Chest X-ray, PA view. Patient: 62 years old, sex F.
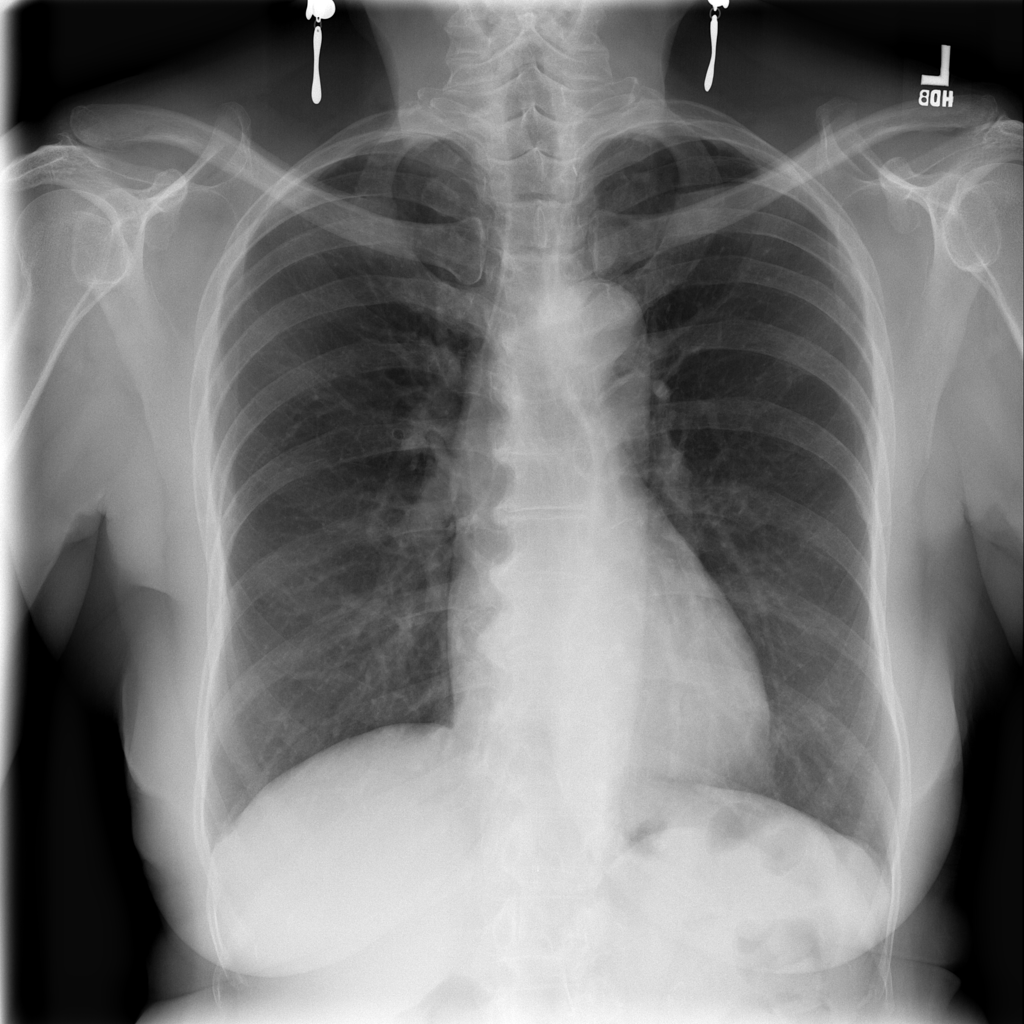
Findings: No Finding